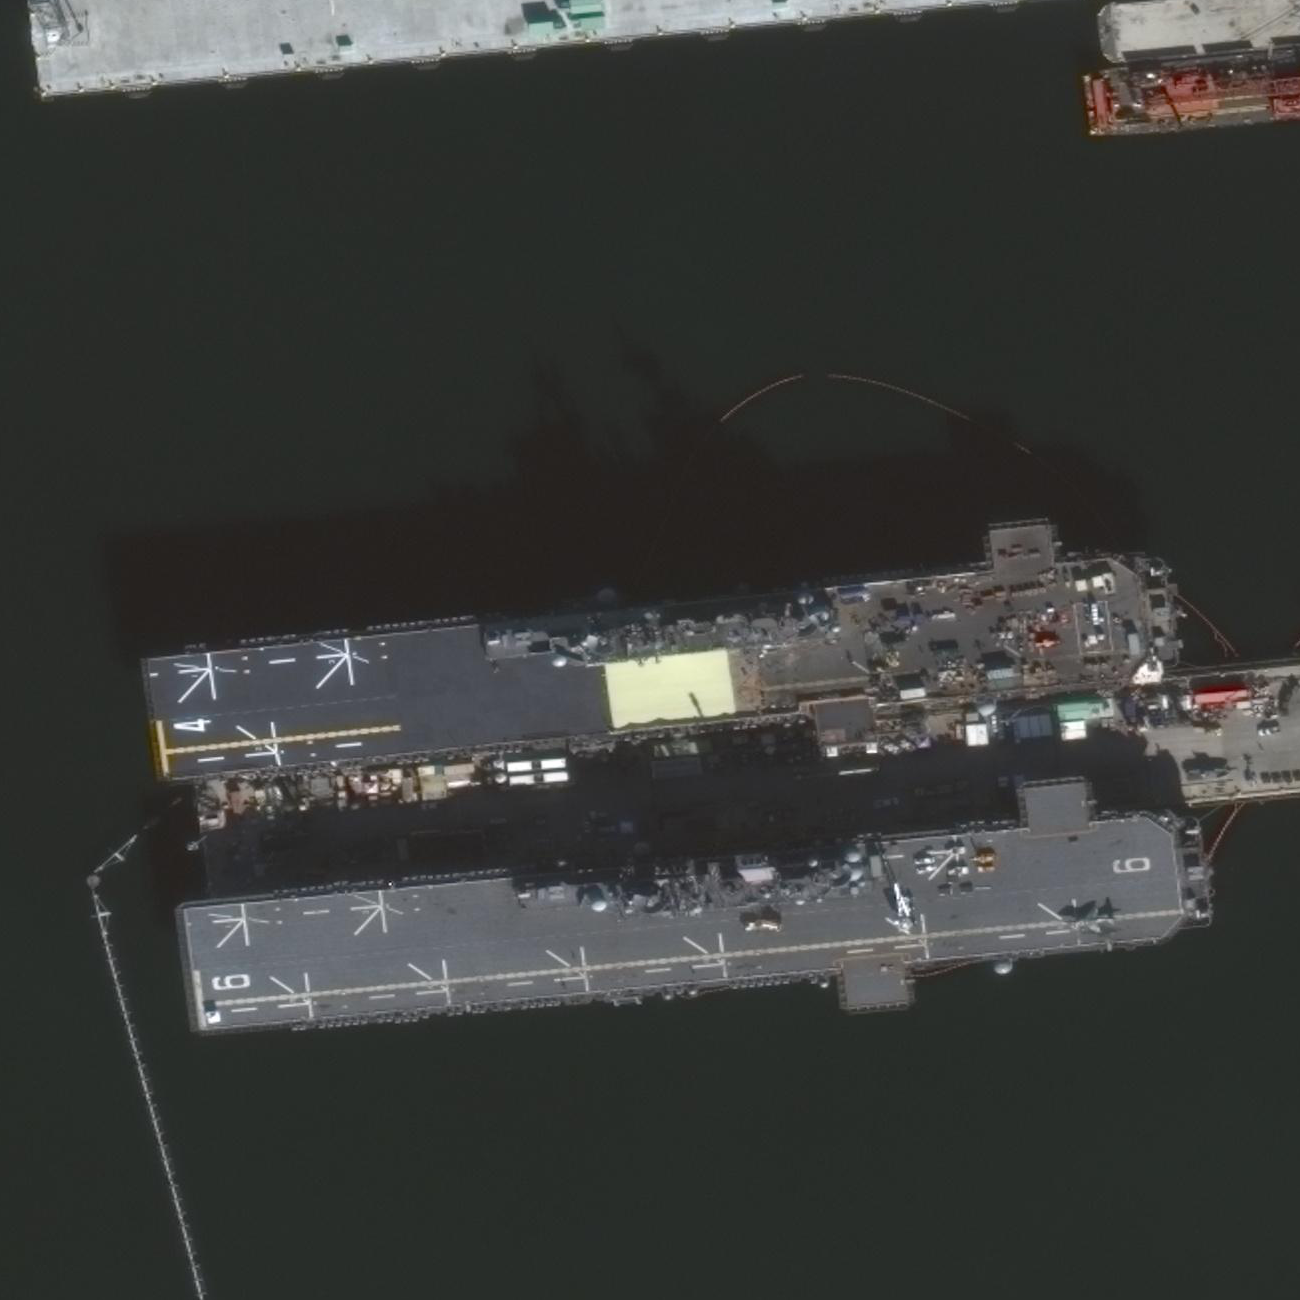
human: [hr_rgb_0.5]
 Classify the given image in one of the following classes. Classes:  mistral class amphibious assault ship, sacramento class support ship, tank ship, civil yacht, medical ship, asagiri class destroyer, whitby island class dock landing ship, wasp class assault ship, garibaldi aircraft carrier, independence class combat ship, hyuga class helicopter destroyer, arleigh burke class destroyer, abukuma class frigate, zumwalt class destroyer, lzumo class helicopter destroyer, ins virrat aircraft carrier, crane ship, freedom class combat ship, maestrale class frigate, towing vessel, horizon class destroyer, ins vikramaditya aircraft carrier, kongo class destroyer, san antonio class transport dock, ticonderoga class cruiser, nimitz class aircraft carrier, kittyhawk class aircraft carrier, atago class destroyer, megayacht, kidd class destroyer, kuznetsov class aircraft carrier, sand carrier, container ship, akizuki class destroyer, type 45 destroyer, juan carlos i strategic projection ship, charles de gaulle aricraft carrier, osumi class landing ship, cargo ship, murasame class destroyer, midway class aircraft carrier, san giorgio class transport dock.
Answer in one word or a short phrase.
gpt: Wasp class assault ship